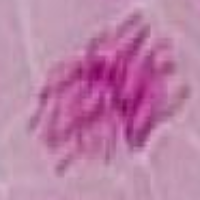
Label: metaphase